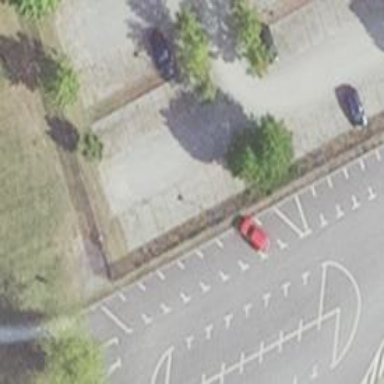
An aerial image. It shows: Road serving as parking aisle.